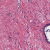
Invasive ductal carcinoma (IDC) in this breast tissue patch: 0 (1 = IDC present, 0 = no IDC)